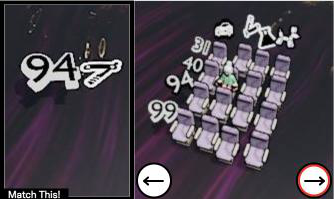
Task: seats
Answer: no